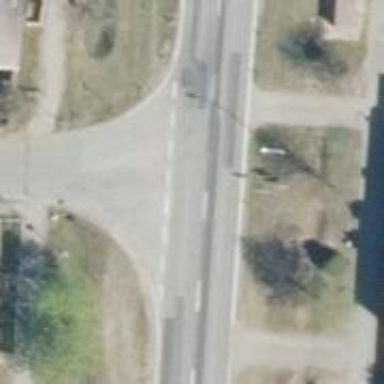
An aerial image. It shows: Primary highway with asphalt surface. There are sidewalks on both sides and cycle track on both sides as well.